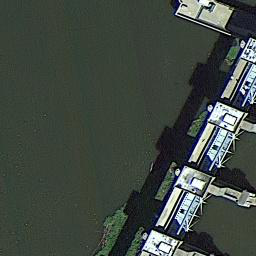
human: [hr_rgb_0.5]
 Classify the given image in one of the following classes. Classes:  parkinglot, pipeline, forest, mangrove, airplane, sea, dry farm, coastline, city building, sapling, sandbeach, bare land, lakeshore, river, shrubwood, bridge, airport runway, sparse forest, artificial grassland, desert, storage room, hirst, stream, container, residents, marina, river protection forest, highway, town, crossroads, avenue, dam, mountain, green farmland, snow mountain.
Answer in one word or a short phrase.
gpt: dam